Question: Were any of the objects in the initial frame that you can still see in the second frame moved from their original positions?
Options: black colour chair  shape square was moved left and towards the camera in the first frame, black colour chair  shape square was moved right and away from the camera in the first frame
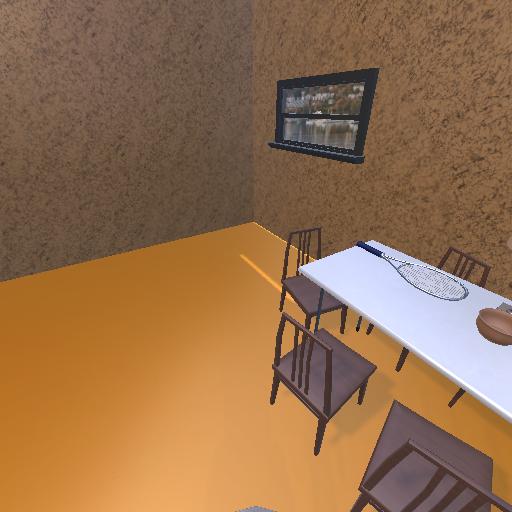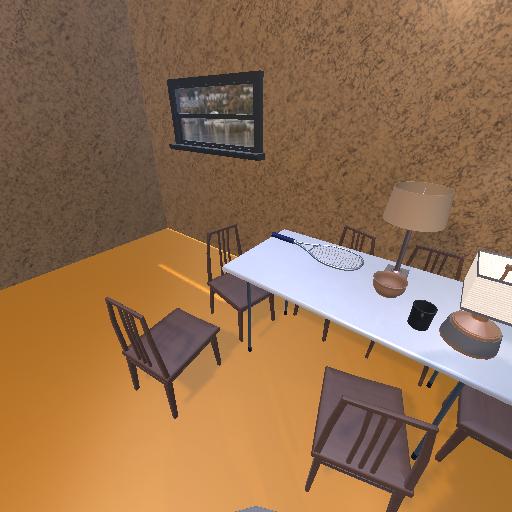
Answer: black colour chair  shape square was moved left and towards the camera in the first frame